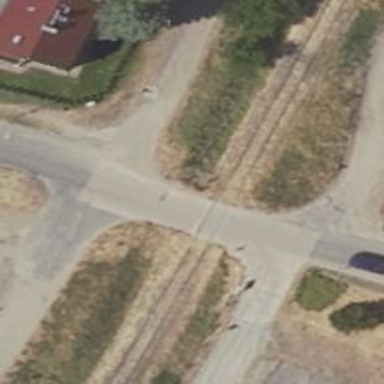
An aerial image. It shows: Railway level crossing.